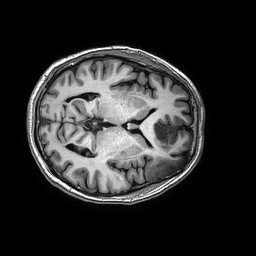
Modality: T1w
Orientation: axial
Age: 44
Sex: male
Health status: ill
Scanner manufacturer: philips
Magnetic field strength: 3 T
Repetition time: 0.006742 s
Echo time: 0.003028 s